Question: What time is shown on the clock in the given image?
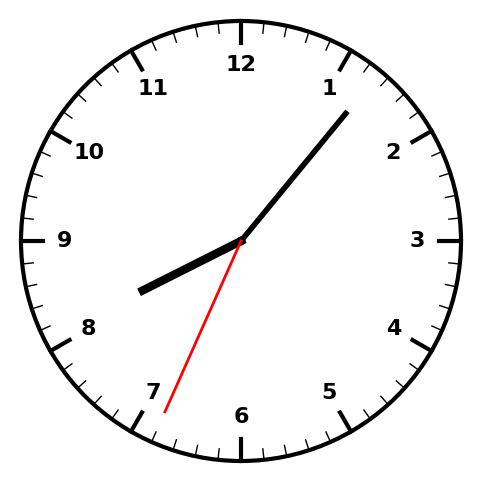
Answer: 08:06:34